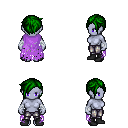
a pixel art fantasy rpg character, female body template, dark elf, purple skin, maroon tattered cape, metal pants, green pixie cut hairstyle, white cloth bandages, black shoes, four views (front, back, left, right), 2x2 character sprite sheet, small pixel art, hard edges, no anti-aliasing